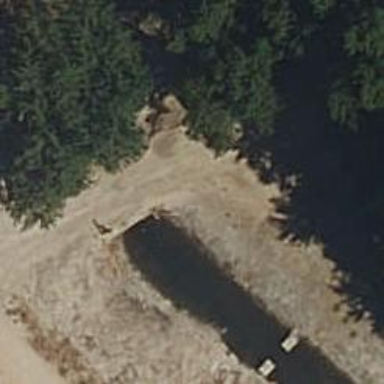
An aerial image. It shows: Tunnel through canal.